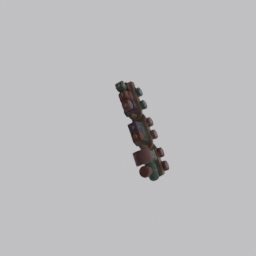
Label: decoration